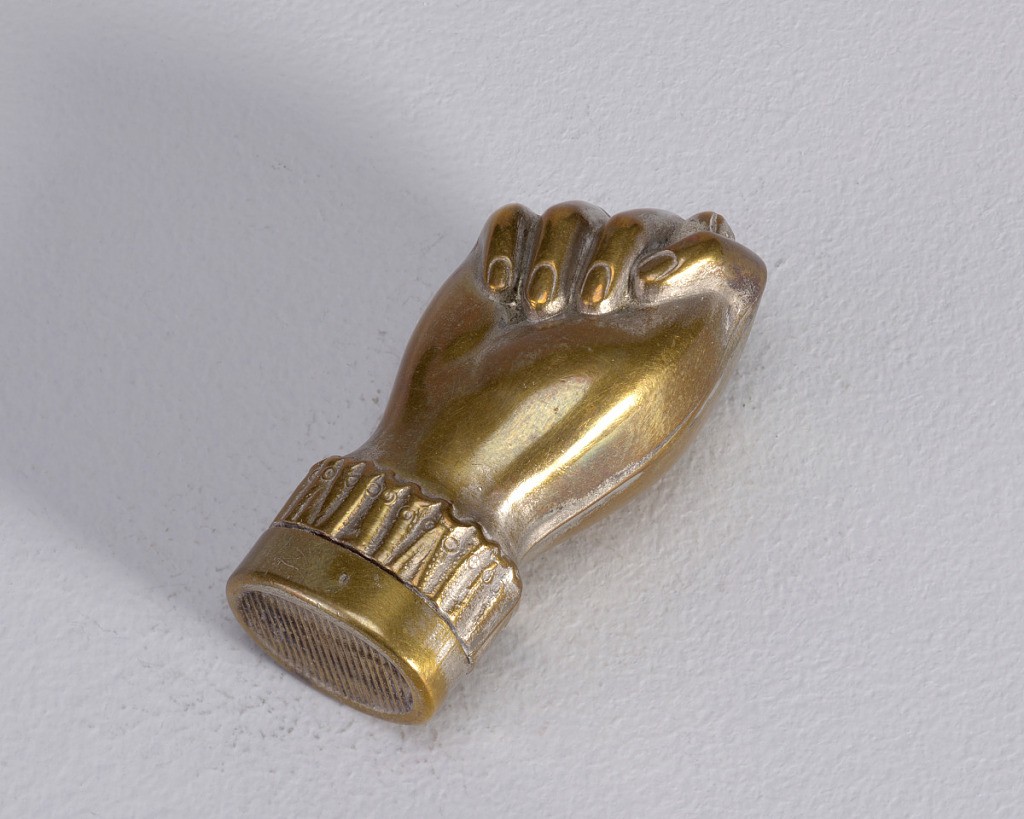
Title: Clenched Hand
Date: late 19th century
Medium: Originally plated brass
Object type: Matchsafe
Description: In the form of a clenched hand with ruffled cuff, thumb between index finger and middle finger. Circular lid at base, hinged on back. Striker on bottom.